Question:
I am currently doing this with a table with 2 bottom-aligned cells. I am okay with the table solution, but just wondering if this is possible with (just css and html, no javascript).
Requirement:
* The sizes of the text and image are unknown, but the combined width of the two will not exceed the width of the containing element. (e.g. if i later want to change the image or the text, i do not want to dive into the ccs file)
* Image is aligned to the left, and the text (actually, a horizontal list) is aligned to the right.
In response to Kos,
- - -
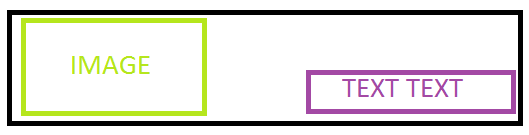
Answer: '''
<div class="wrapper">
<img src="" class="image" />
<p class="text">Hello world!</p>
</div>
'''
'''
.wrapper {
position: relative;
width: 500px;
}
.image {
position: absolute;
display: block;
left:0;
bottom: 0;
}
.text {
position: absolute;
right:0;
bottom: 0;
}
'''
I added the appropriate HTML code.
In case the height of the wrapper is unknown (only restriction is that .image has always to be higher than .text)
'''
.wrapper {
position: relative;
width: 500px;
}
.image {
vertical-align: bottom;
}
.text {
position: absolute;
right: 0;
bottom: 0;
}
'''
'''
<div class="wrapper">
<img class="image" src="" />
<p class="text">
Hello world!
</p>
</div>
'''